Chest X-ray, PA view. Patient: 30 years old, sex M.
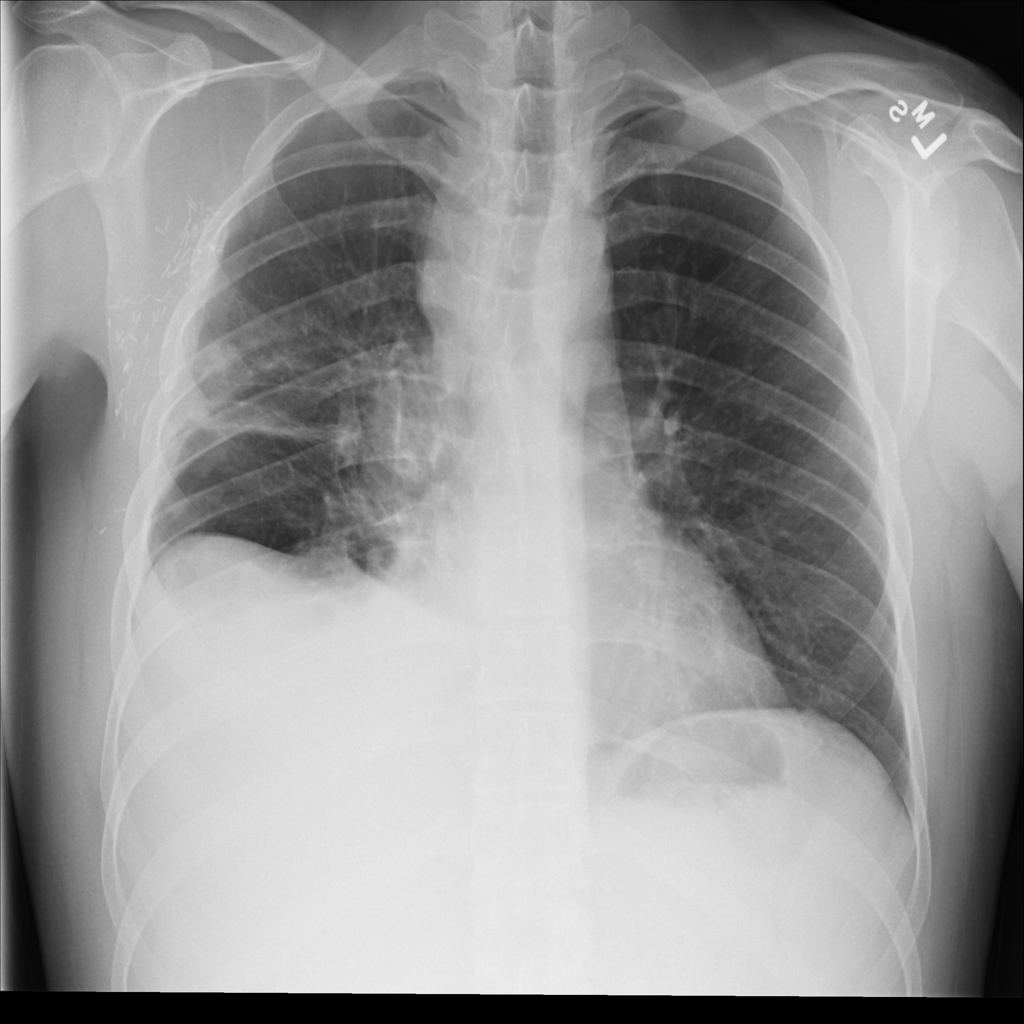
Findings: Atelectasis, Pleural_Thickening